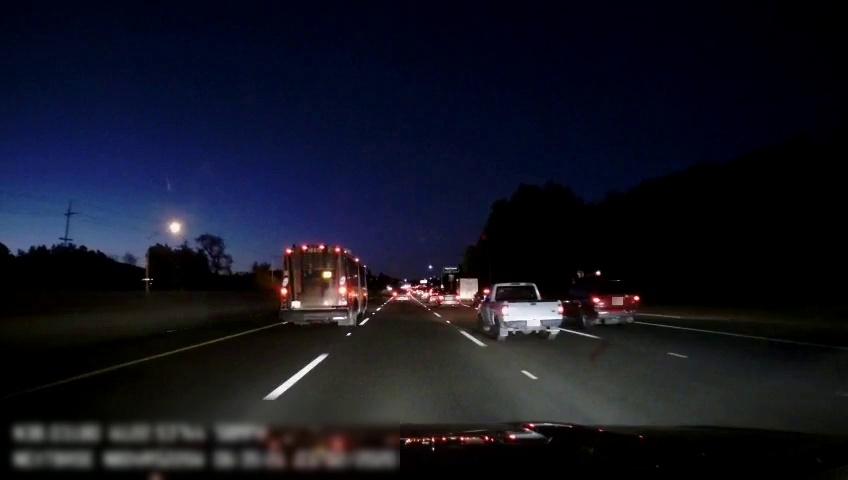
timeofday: Night
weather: Other
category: Drivable Space
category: Vehicles | Bus
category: Vehicles | Car
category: Vehicles | Truck
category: Vehicles | Car
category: Vehicles | Car
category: Vehicles | Car
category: Vehicles | Car
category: Vehicles | Car
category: Vehicles | Truck
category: Lanes | Alternate Lane
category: Lanes | Current Lane
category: Lanes | Current Lane
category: Lanes | Alternate Lane
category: Lanes | Alternate Lane
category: Traffic | Signs